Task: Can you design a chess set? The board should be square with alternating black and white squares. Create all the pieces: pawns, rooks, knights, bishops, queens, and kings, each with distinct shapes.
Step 3586:
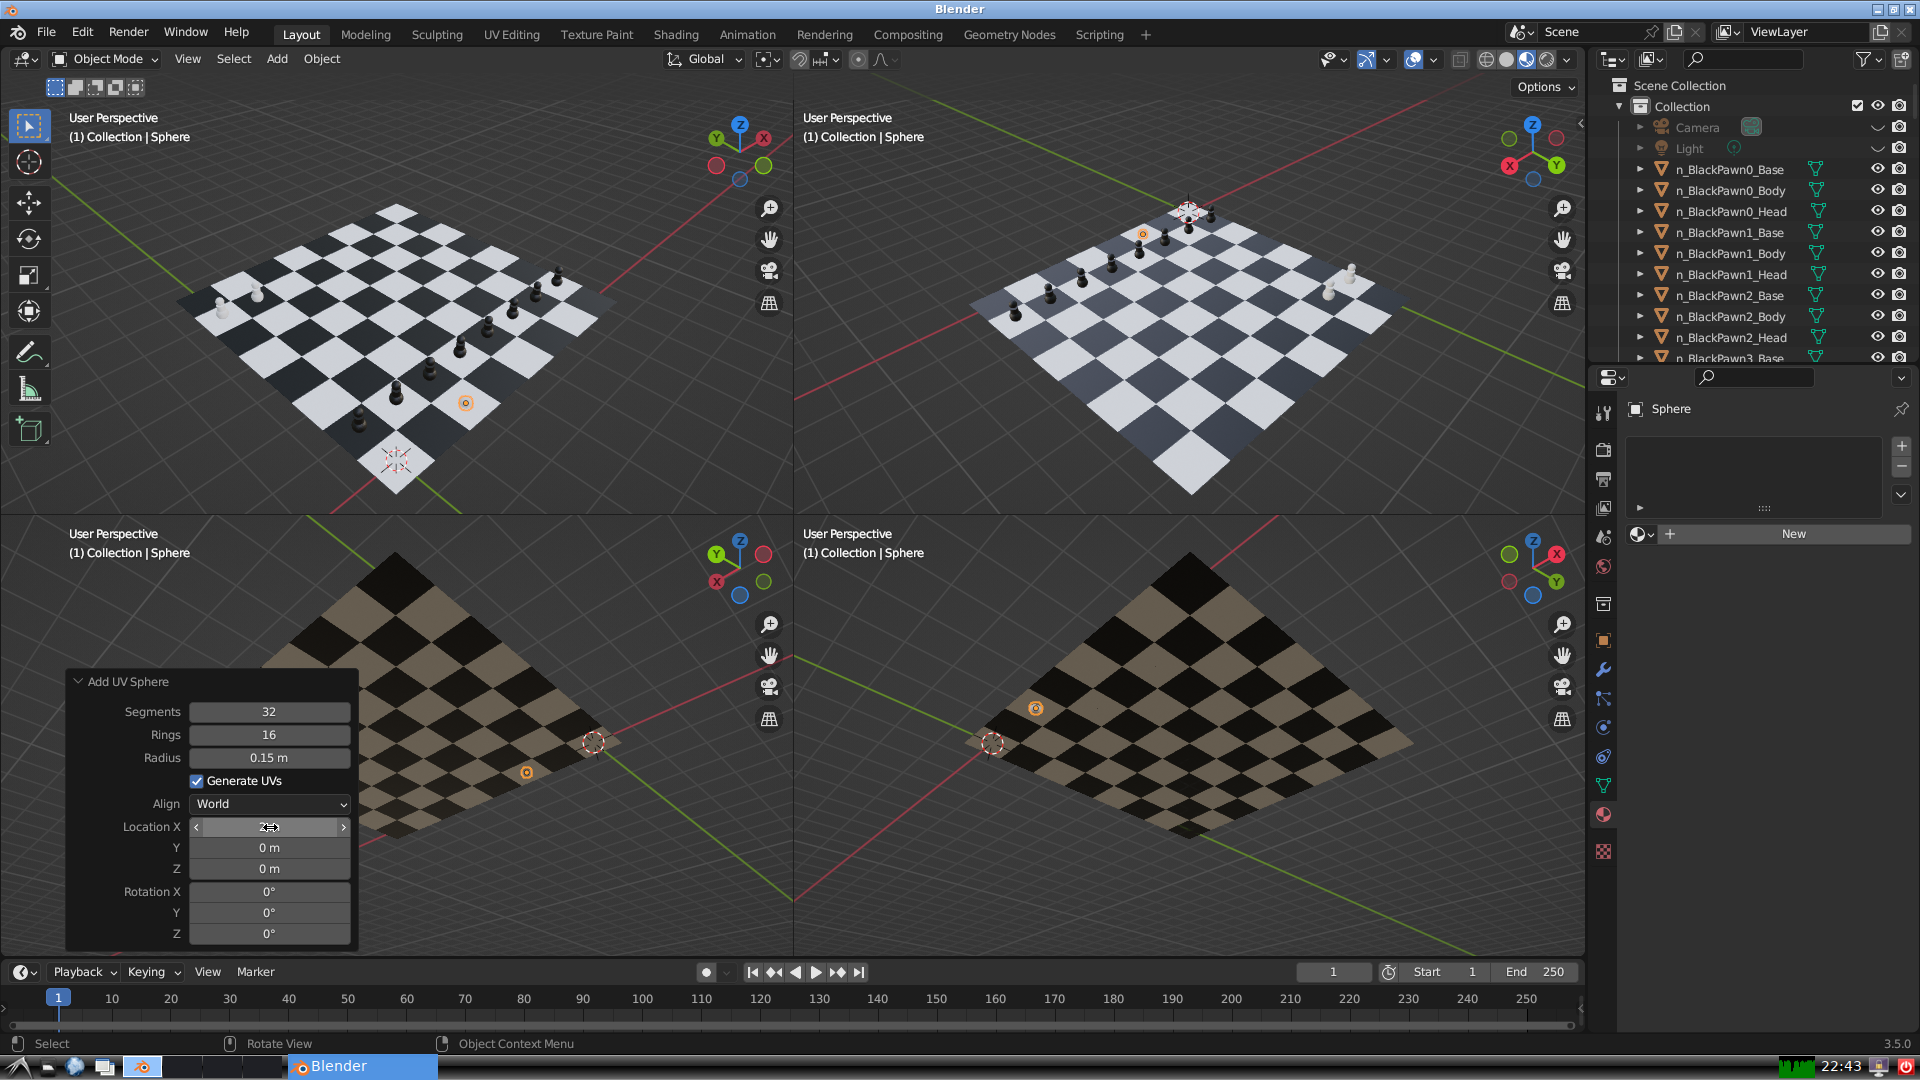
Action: {"mouse_move": [270, 849]}